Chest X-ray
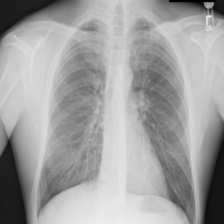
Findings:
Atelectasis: negative
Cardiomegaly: negative
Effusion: negative
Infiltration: negative
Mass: negative
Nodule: negative
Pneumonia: negative
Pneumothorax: negative
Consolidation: negative
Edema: negative
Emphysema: negative
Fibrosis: negative
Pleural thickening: negative
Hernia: negative